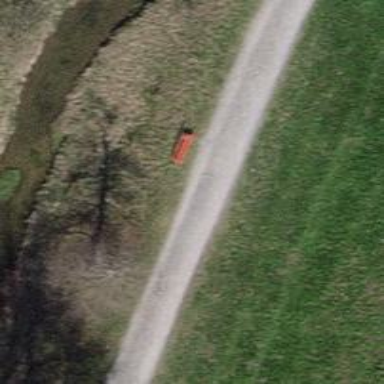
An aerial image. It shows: Red bench.